Interaction volume radius: 5 \u00c5
Interaction volume height: 15 \u00c5
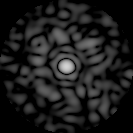
Disorder parameter: 0.7894